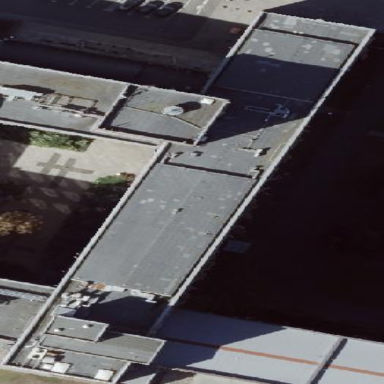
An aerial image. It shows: Building with flat roof.